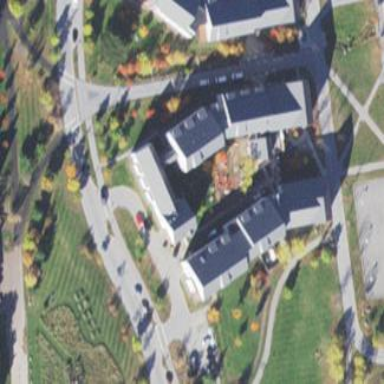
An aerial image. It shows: Dormitory building.